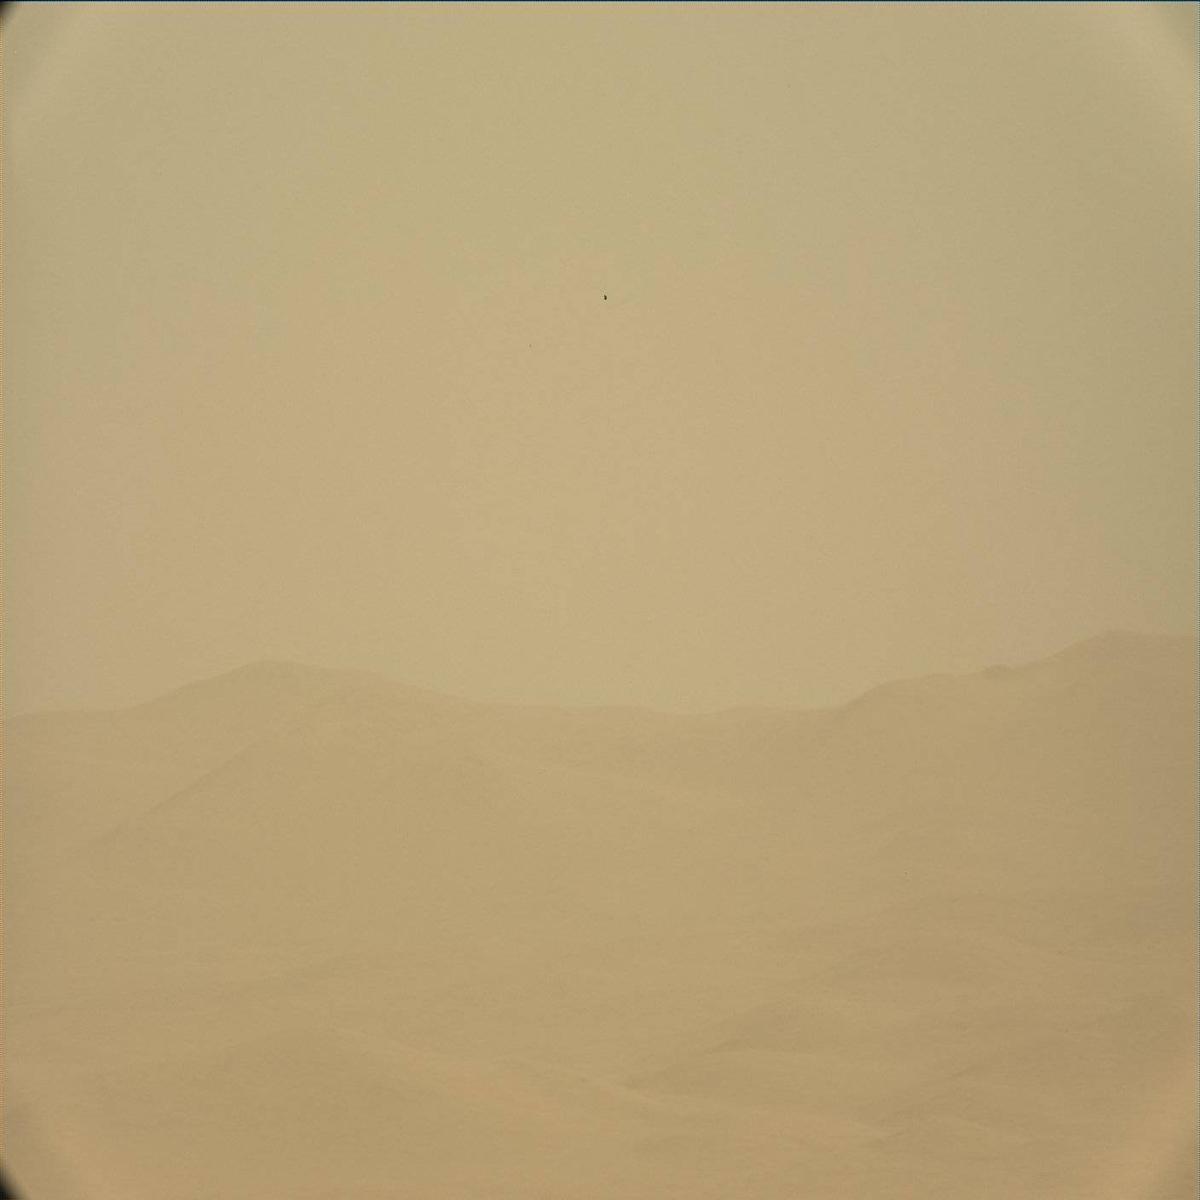
Terrain classes present: Ridge, Sand / Soil, Sky